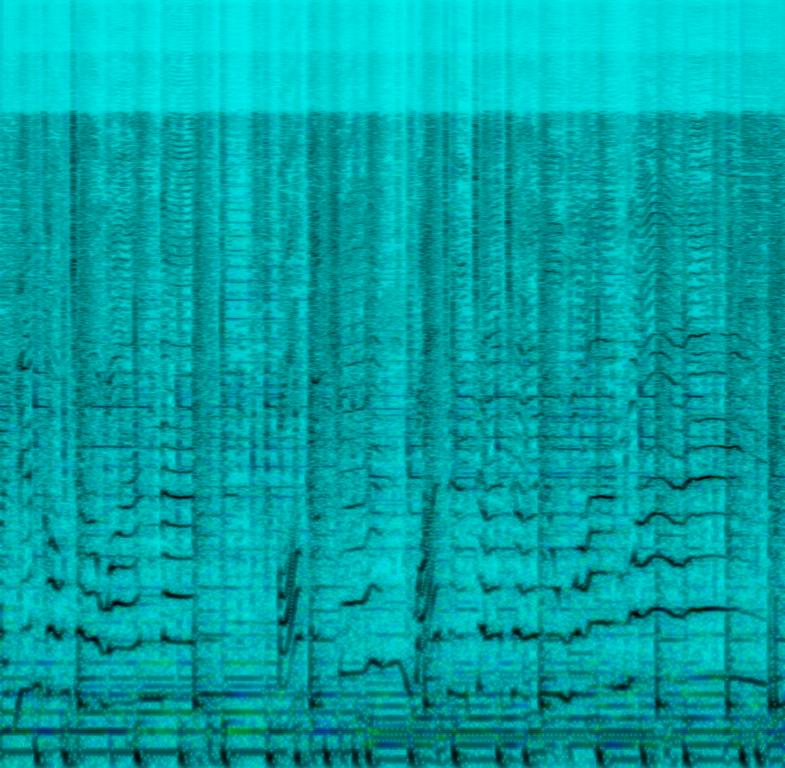
A male singer sings this melodic pop song. The tempo is fast with an acoustic guitar accompaniment, keyboard harmony, enthusiastic electric guitar melody and intense drumming. The vocals are emphatic and the song is pleasant, catchy, melodious, youthful, buoyant and fresh. This song is Soft Rock/ Pop.